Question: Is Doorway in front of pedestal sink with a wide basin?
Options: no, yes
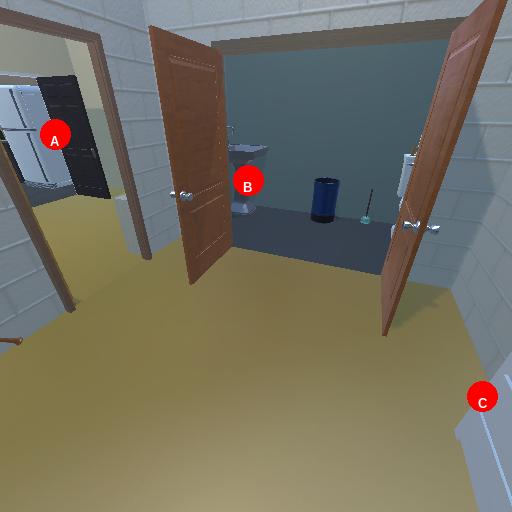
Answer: no